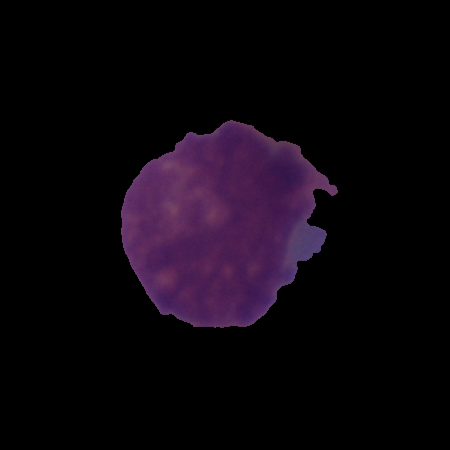
Label: cancer